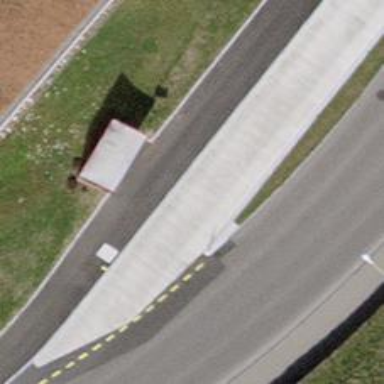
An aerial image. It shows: Bus stop equipped with public transport stop position.